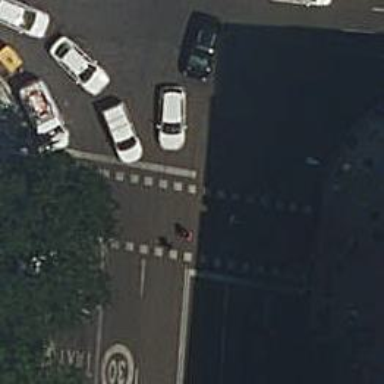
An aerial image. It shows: Crossing with traffic signals.